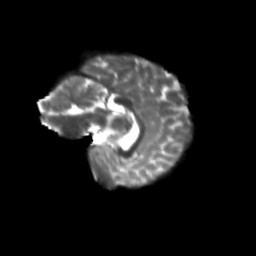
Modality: T2w
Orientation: sagittal
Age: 12
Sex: female
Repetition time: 9.512 s
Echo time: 0.089 s